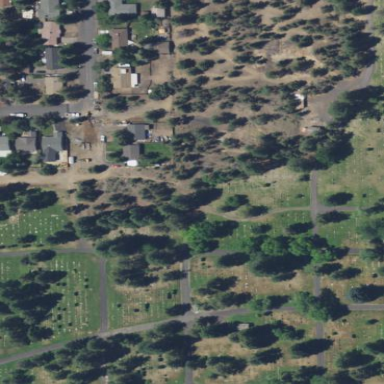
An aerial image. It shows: Graveyard used as cemetery.